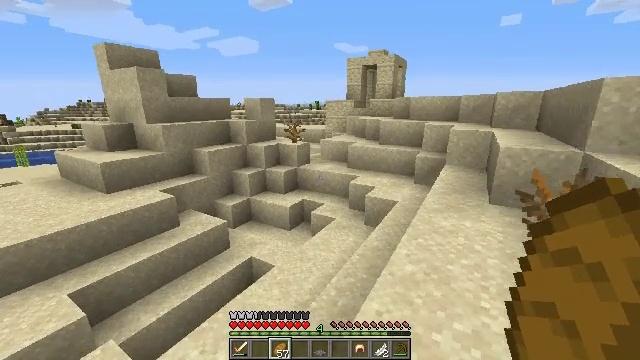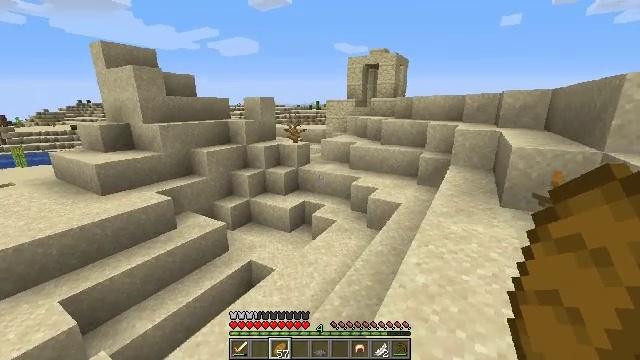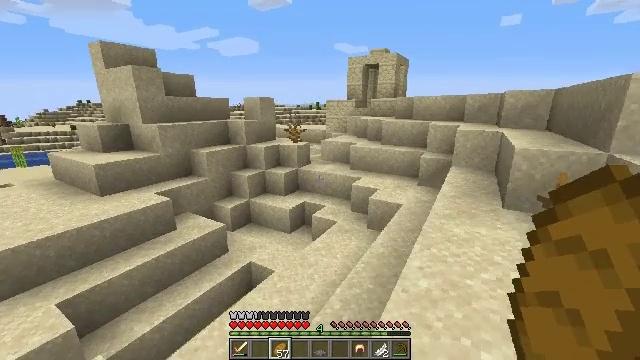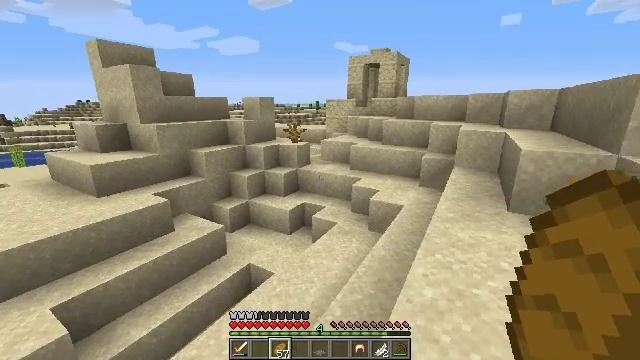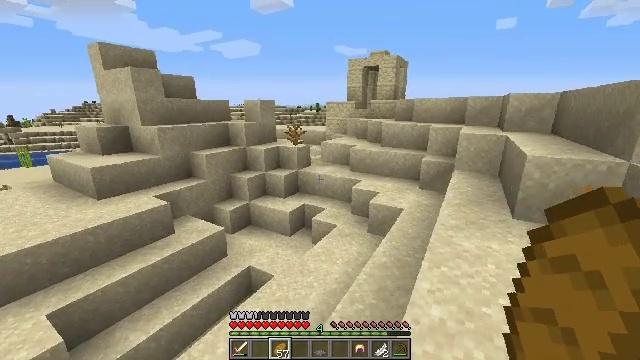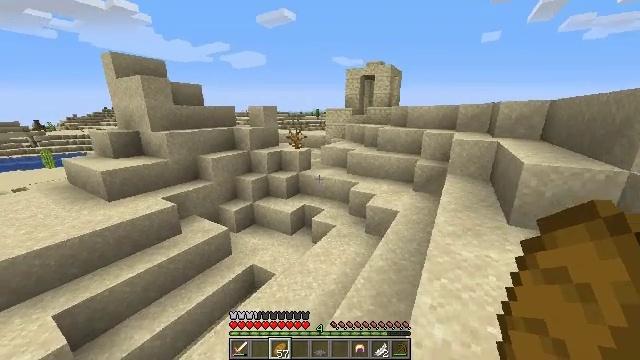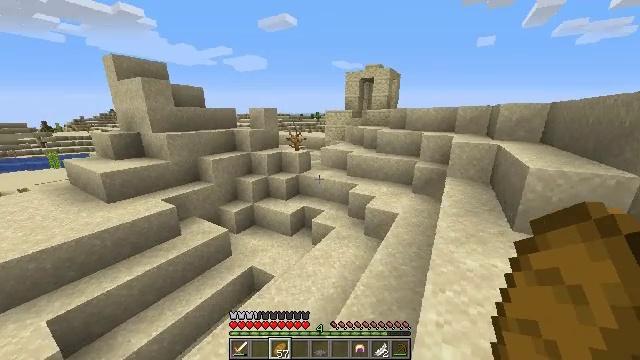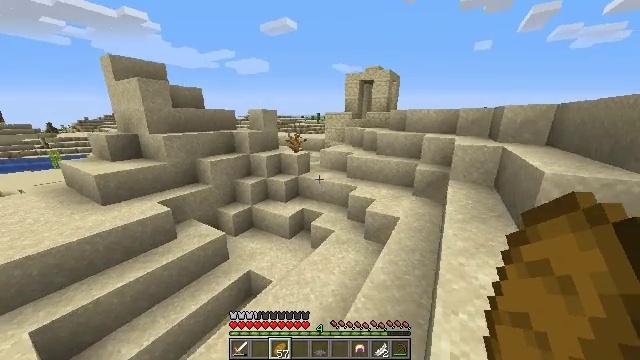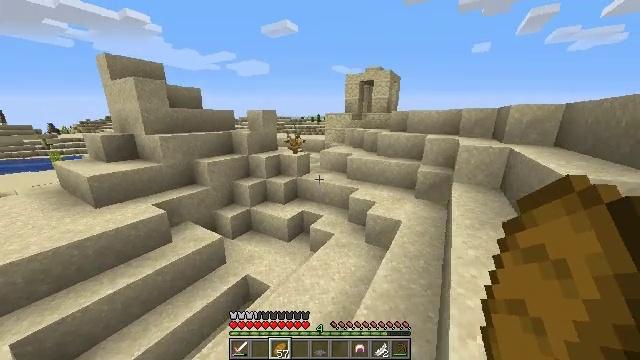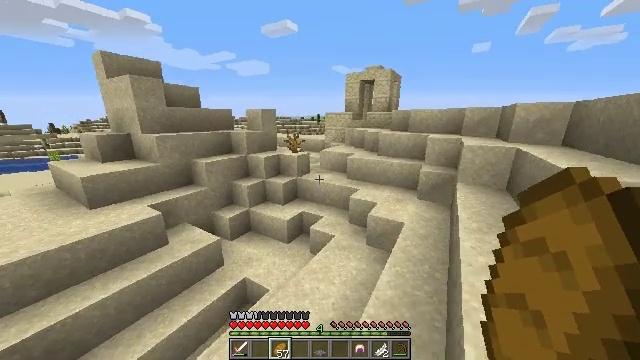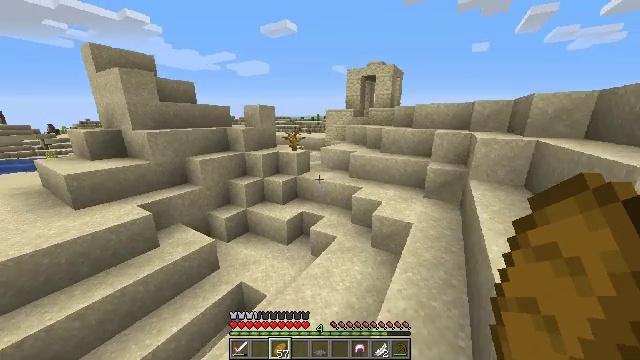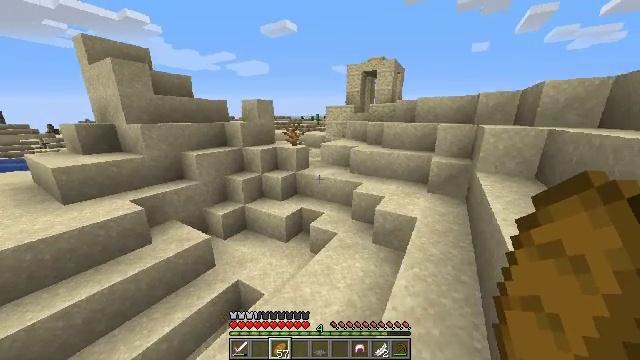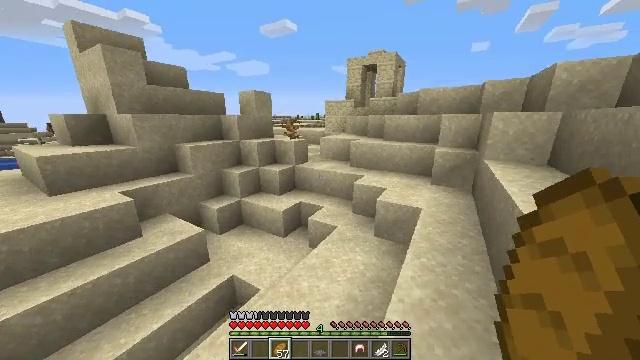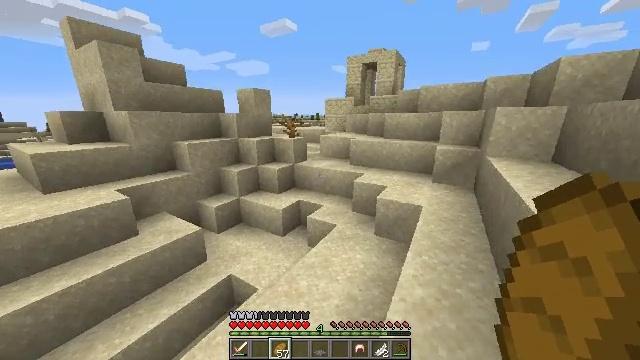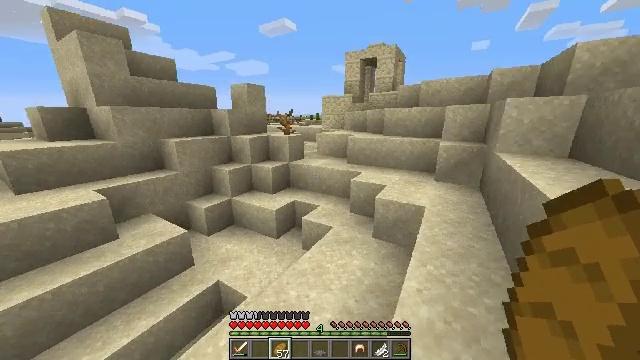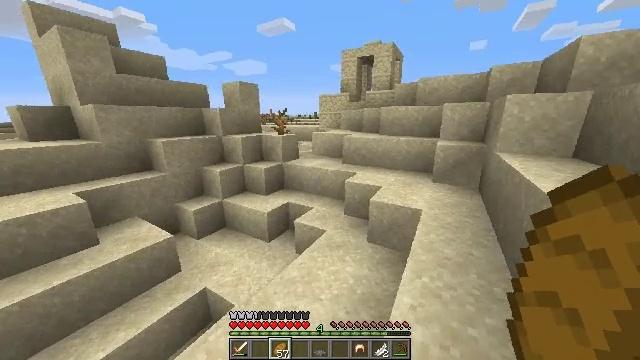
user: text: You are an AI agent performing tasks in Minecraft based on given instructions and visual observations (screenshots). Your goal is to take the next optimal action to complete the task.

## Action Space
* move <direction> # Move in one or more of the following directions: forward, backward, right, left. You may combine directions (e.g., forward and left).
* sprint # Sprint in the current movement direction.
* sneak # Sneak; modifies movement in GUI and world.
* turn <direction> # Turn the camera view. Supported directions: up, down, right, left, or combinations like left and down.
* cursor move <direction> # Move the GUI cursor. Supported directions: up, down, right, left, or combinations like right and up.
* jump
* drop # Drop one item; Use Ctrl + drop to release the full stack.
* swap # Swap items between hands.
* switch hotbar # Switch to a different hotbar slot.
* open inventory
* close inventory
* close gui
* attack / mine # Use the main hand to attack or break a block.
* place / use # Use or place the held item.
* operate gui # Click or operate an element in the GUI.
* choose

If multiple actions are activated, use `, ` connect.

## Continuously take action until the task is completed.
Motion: motion action
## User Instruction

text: Gather cactus by attacking it.
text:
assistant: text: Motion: move forward
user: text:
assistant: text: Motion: no_op
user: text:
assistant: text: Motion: move forward
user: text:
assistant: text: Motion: move forward
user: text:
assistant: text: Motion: move forward
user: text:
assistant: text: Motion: move forward
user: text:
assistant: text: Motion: move forward
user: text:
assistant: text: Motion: move forward
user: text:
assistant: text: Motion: move forward
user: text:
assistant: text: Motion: move forward
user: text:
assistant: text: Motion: move forward and move right
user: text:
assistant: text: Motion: move forward and move right
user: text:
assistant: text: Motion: move forward and move right
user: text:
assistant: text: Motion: move forward and move right
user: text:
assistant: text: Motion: move forward and move right
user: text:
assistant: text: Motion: move forward, turn right
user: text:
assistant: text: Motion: move forward, turn right and down, jump
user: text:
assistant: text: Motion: move forward, turn right, jump
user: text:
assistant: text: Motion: move forward, jump
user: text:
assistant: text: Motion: move forward and move right, jump
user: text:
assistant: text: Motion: move forward and move right, jump
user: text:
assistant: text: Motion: move forward and move right, jump
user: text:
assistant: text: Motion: move forward, turn left and down, jump
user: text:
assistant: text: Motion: move forward and move left, jump
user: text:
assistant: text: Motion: move forward and move left, jump
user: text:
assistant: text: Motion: move forward and move left, jump
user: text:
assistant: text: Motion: move forward, jump
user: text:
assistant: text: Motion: move forward, jump
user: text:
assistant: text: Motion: move forward, turn right and up, jump
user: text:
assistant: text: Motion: move forward, jump